Interaction volume radius: 10 \u00c5
Interaction volume height: 15 \u00c5
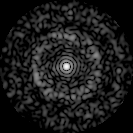
Disorder parameter: 0.8139